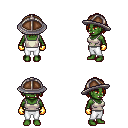
a pixel art fantasy rpg character, female body template, orc, green skin, white pirate shirt, white pants, brunette bangs hairstyle, chain helm, gold gloves, four views (front, back, left, right), 2x2 character sprite sheet, small pixel art, hard edges, no anti-aliasing